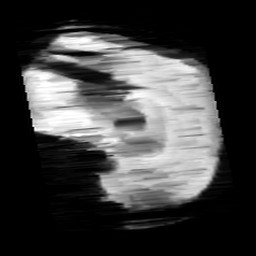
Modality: minIP
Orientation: sagittal
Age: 9
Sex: male
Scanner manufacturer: siemens
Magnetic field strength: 3 T
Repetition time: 0.027 s
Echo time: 0.02 s